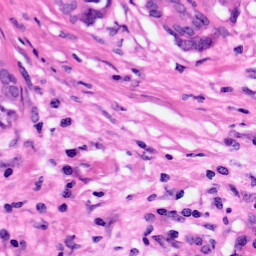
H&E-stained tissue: Pancreatic